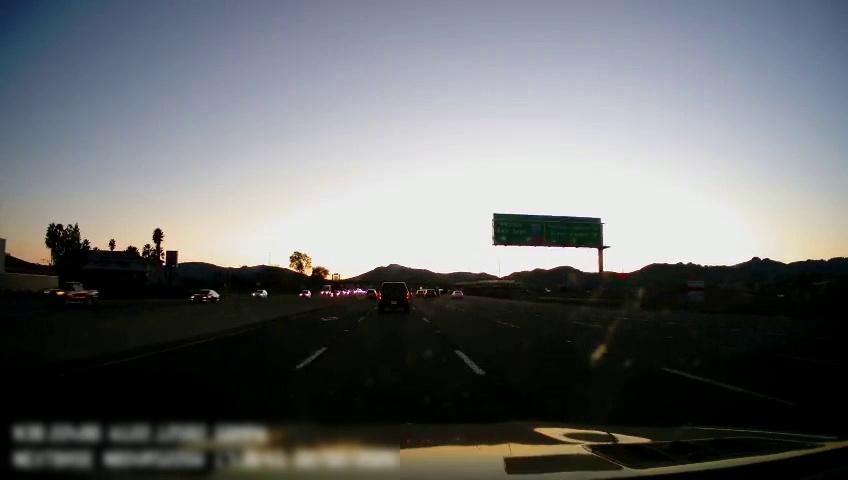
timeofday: Dusk/Dawn/Twilight
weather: Sunny
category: Drivable Space
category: Drivable Space
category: Vehicles | Truck
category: Vehicles | Car
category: Vehicles | Car
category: Vehicles | Car
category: Vehicles | Car
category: Vehicles | Car
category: Vehicles | SUV
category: Lanes | Alternate Lane
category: Lanes | Current Lane
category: Lanes | Current Lane
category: Lanes | Alternate Lane
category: Lanes | Alternate Lane
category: Lanes | Alternate Lane
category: Traffic | Signs
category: Traffic | Signs